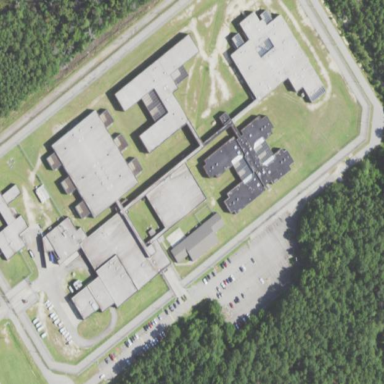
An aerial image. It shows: Prison.